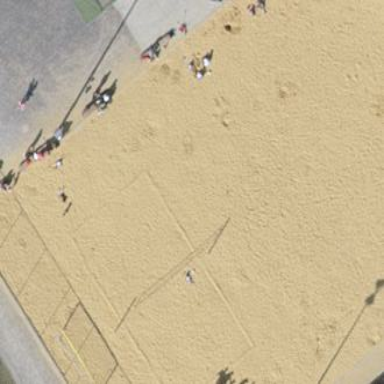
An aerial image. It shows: Sandy pitch for beach volleyball.